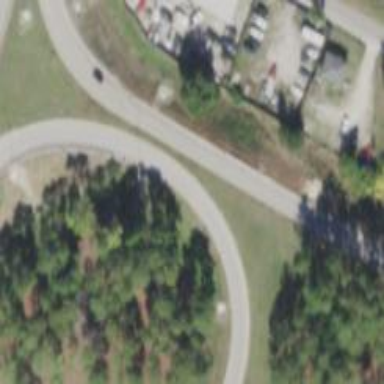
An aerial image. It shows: Trunk link highway.